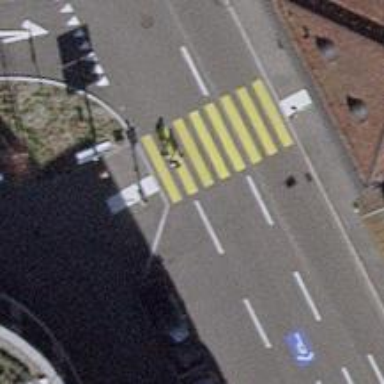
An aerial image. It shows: Marked asphalt footway with zebra crossing.